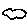
Label: cloud